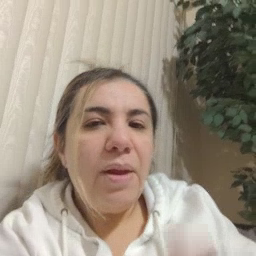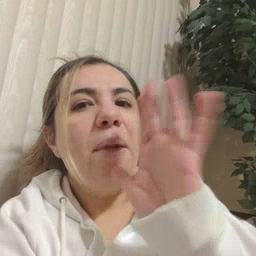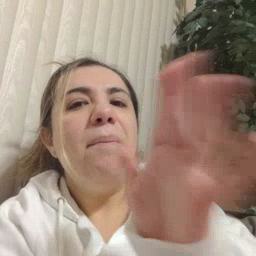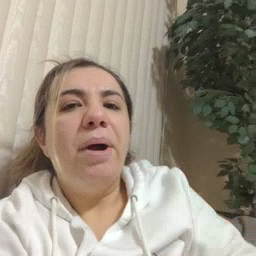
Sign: grandma